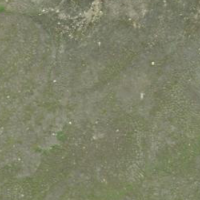
EUNIS habitat code: 26
Species observed at this site:
Aster alpinus
Galium anisophyllon
Gentiana terglouensis
Arnica montana
Lagopus muta
Agriades glandon
Erebia tyndarus
Issoria lathonia
Anthyllis vulneraria
Silene acaulis
Pyrrhocorax graculus